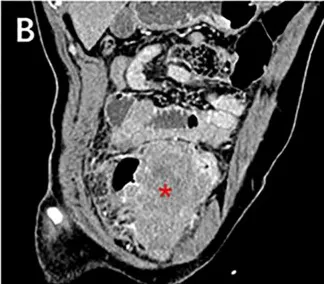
Abdominal contrast-enhanced computed tomography of case one. Adjacent bowels are pushed by the exophytic, heterogeneous enhanced mass.
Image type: radiology (ct)